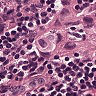
Metastatic tissue present: yes